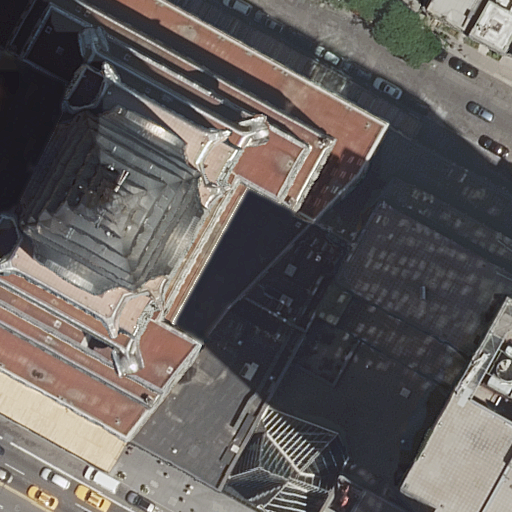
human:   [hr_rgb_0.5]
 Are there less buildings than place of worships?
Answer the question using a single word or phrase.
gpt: no

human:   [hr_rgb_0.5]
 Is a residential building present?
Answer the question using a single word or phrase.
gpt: yes

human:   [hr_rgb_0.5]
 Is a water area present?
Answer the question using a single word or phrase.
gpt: no

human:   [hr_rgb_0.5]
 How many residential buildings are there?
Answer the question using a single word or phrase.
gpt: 4

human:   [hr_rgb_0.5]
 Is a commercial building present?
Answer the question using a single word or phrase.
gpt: no

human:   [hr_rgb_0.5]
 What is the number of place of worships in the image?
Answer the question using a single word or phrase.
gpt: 1

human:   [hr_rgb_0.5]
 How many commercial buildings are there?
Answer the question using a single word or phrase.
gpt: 0

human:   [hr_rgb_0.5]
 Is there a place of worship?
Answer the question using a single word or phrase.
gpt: yes

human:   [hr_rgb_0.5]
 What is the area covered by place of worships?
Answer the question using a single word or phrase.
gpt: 618m2

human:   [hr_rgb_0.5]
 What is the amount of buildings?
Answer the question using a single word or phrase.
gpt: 6

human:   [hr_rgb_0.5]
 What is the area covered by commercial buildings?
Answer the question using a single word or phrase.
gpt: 0m2

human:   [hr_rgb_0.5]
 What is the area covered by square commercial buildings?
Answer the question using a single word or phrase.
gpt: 0m2

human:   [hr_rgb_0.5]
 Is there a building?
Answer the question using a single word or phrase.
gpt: yes

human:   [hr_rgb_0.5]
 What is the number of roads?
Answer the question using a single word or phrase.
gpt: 3

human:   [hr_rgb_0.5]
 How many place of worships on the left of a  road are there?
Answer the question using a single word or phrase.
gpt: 0

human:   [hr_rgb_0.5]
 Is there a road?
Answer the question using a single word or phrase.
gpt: yes

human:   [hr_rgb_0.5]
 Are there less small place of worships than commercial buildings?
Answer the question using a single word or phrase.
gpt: no

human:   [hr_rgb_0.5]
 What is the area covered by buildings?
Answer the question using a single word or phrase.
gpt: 3336m2

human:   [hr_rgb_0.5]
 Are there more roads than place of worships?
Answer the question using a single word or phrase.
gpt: yes

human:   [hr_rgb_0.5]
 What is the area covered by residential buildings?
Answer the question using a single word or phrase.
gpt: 1343m2

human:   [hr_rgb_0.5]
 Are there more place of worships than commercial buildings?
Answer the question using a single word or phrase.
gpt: yes

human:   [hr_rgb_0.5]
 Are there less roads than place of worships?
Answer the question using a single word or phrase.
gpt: no

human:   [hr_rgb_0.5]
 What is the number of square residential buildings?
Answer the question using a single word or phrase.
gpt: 0

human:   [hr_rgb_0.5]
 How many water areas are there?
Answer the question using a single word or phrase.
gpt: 0

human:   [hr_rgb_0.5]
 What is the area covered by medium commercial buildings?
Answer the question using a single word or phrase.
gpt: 0m2

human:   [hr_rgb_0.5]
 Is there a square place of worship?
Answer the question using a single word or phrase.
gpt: no

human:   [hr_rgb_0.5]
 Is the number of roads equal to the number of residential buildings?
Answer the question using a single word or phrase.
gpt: no

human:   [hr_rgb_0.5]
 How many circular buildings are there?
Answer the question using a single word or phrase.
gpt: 0

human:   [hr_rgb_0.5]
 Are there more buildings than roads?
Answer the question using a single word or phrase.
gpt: yes

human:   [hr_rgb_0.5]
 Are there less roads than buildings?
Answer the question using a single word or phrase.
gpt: yes

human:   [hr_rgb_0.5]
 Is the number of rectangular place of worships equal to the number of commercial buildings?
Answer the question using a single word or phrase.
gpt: no

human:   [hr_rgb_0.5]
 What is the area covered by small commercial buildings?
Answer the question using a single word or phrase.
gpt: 0m2

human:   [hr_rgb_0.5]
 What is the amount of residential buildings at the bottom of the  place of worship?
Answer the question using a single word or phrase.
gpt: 3

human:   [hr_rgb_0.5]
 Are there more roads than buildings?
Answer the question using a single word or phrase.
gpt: no

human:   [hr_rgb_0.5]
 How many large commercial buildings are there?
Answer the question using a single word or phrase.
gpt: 0

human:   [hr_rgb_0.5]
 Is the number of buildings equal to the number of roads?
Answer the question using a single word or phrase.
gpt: no

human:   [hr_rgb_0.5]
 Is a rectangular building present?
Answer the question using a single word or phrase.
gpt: yes

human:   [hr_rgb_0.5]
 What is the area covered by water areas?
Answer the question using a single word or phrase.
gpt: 0m2

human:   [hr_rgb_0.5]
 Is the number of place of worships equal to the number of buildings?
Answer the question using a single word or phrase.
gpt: no

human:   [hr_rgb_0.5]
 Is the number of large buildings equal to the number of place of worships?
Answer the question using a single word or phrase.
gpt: no

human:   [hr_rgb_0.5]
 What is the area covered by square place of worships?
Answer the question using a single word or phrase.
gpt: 0m2

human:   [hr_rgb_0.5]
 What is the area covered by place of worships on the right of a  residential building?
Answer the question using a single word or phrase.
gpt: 618m2

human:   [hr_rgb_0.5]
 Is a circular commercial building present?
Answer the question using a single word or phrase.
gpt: no

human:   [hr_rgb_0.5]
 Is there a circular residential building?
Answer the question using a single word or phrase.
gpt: no

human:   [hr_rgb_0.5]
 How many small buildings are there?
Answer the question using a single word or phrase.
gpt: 1

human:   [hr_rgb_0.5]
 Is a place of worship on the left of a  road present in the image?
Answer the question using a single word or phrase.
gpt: no

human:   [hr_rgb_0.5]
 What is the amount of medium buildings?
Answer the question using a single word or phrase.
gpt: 2

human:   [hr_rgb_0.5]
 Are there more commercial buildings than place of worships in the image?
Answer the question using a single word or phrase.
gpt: no

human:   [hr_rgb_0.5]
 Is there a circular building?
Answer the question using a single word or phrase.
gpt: no

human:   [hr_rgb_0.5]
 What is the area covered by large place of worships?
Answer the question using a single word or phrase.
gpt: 618m2

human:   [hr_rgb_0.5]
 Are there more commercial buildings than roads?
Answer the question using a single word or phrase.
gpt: no

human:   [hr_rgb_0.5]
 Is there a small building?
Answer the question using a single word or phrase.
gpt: yes

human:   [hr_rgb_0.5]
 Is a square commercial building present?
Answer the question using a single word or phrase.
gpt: no

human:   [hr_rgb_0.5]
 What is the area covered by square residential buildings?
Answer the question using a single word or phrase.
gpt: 0m2

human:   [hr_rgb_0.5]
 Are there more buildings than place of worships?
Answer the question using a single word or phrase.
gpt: yes

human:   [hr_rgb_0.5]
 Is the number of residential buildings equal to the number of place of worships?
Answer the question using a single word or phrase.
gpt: no

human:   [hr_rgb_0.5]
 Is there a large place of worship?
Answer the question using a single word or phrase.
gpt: yes

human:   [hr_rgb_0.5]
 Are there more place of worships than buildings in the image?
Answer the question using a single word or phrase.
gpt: no

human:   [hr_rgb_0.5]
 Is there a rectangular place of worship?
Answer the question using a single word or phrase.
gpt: yes

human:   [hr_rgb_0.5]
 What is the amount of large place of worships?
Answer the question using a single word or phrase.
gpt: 1

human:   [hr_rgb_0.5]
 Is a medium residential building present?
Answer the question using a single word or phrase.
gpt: yes

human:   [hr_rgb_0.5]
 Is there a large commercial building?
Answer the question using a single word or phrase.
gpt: no

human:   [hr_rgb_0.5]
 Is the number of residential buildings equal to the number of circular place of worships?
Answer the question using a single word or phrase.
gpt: no

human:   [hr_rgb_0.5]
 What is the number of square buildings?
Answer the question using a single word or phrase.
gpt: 0